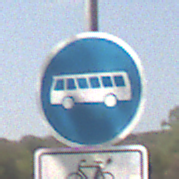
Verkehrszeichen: Busssonderstreifen
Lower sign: EinspurigeFahrzeugeFrei6
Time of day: MorningAfternoon
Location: Outdoor (Nature)
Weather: PartlyCloudy
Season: NotSpecified
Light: Natural